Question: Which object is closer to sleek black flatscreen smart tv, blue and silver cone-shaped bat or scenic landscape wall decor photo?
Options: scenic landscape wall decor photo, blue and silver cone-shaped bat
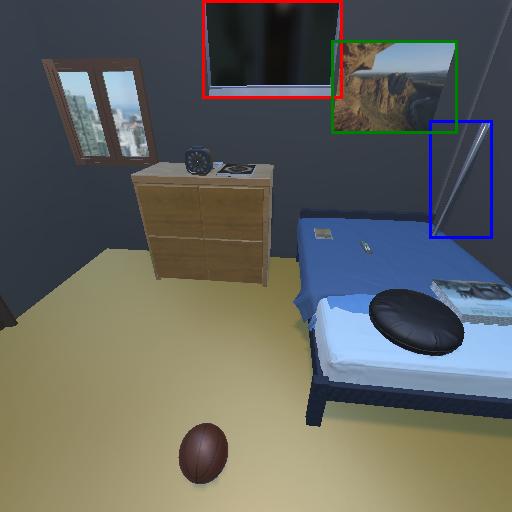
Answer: scenic landscape wall decor photo